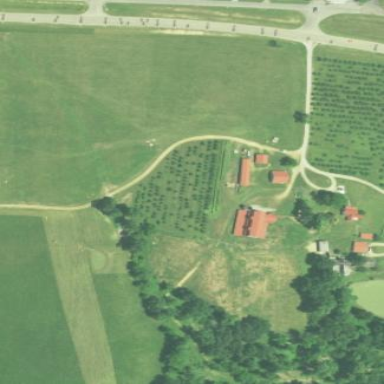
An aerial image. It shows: Orchard.